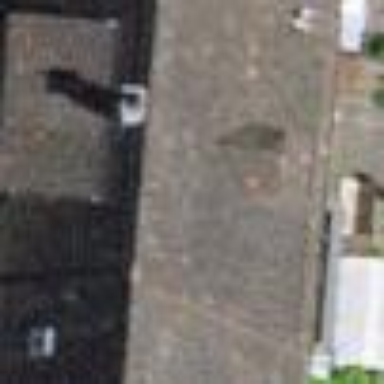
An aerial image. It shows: Terrace building.